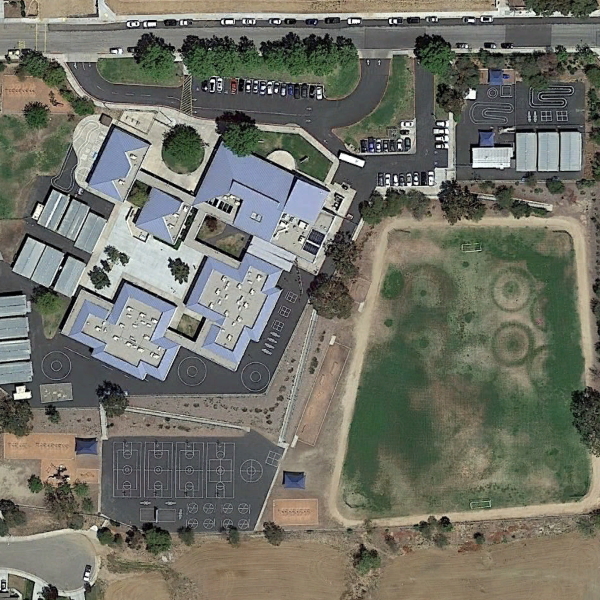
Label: School